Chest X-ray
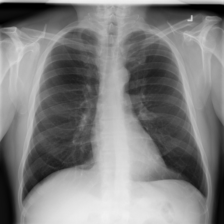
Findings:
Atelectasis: negative
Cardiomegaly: negative
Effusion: negative
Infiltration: negative
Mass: negative
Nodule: negative
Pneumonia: negative
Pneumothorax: negative
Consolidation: negative
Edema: negative
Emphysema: negative
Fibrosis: negative
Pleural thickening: negative
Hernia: negative